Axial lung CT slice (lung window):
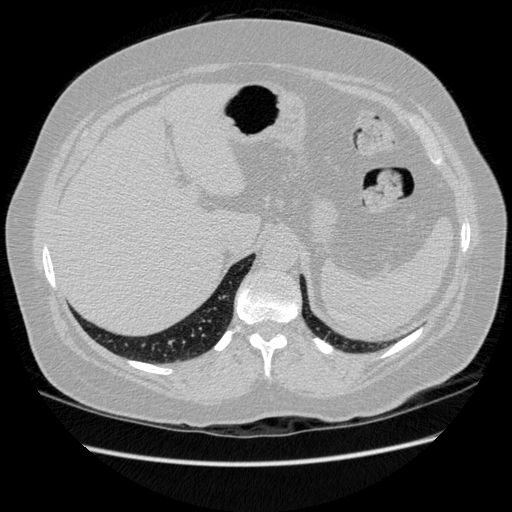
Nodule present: no